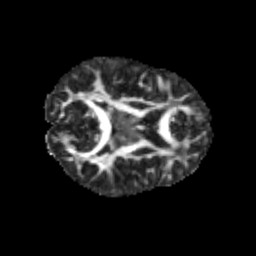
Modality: FA
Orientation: axial
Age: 11
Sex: male
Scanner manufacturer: siemens
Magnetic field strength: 3 T
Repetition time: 3.8 s
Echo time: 0.07 s